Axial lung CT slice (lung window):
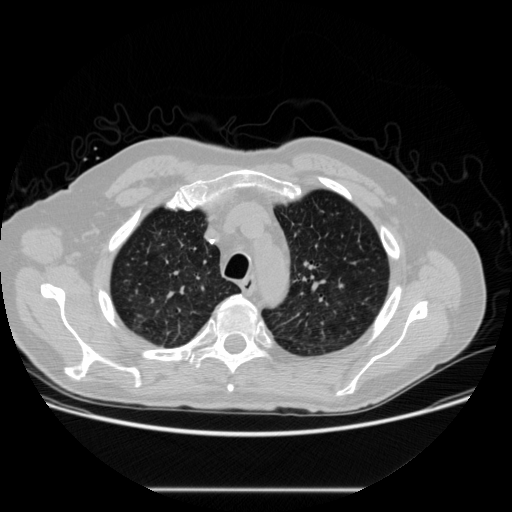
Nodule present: no